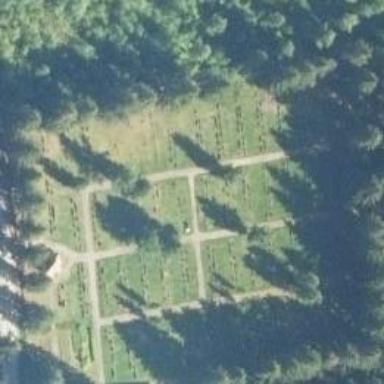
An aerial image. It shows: Cemetery.